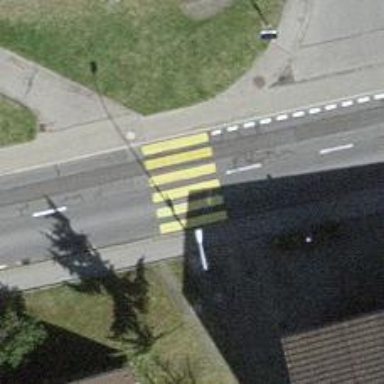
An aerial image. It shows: Uncontrolled zebra crossing with notable zebra markings.